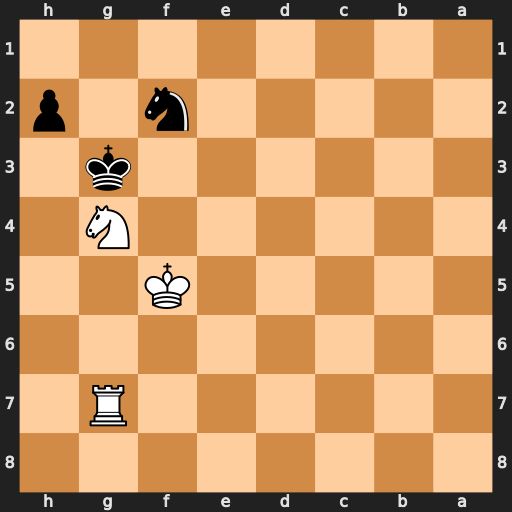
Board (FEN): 8/6R1/8/5K2/6N1/6k1/5n1p/8
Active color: b
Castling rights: -
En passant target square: -
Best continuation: h1=Q Ne5+ Kh2 Rh7+ Nh3